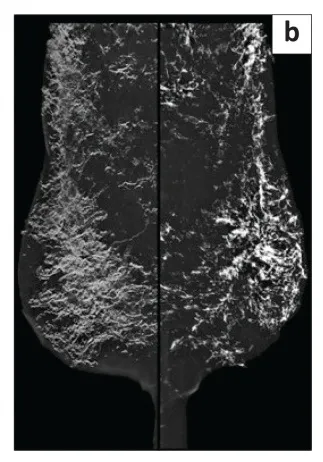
Mediolateral oblique (MLO) views eloquently demonstrate the striking bizarre linear dystrophic type calcifications in both breasts.
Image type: radiology (x_ray)